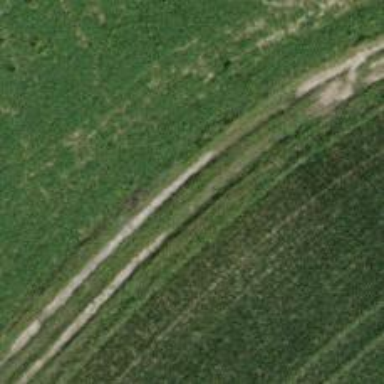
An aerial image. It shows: Track with grade 3 tracktype.